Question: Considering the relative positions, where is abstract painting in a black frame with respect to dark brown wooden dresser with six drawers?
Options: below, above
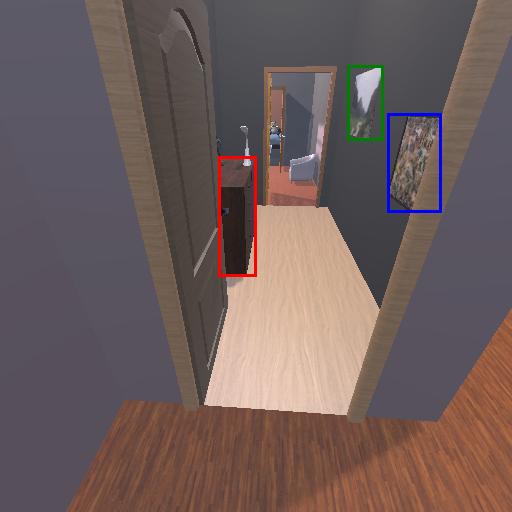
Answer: below